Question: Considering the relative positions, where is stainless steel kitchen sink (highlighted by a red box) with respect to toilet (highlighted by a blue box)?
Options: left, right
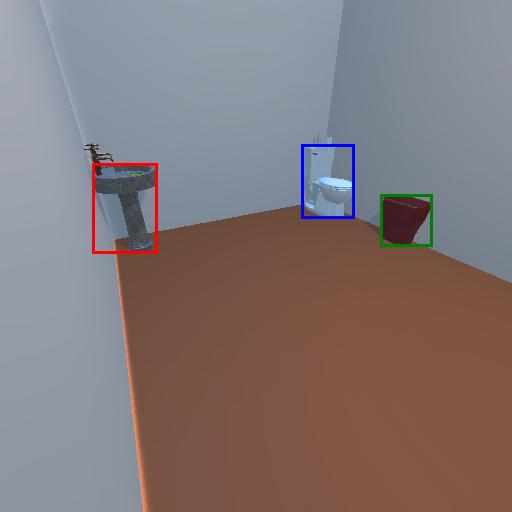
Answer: left